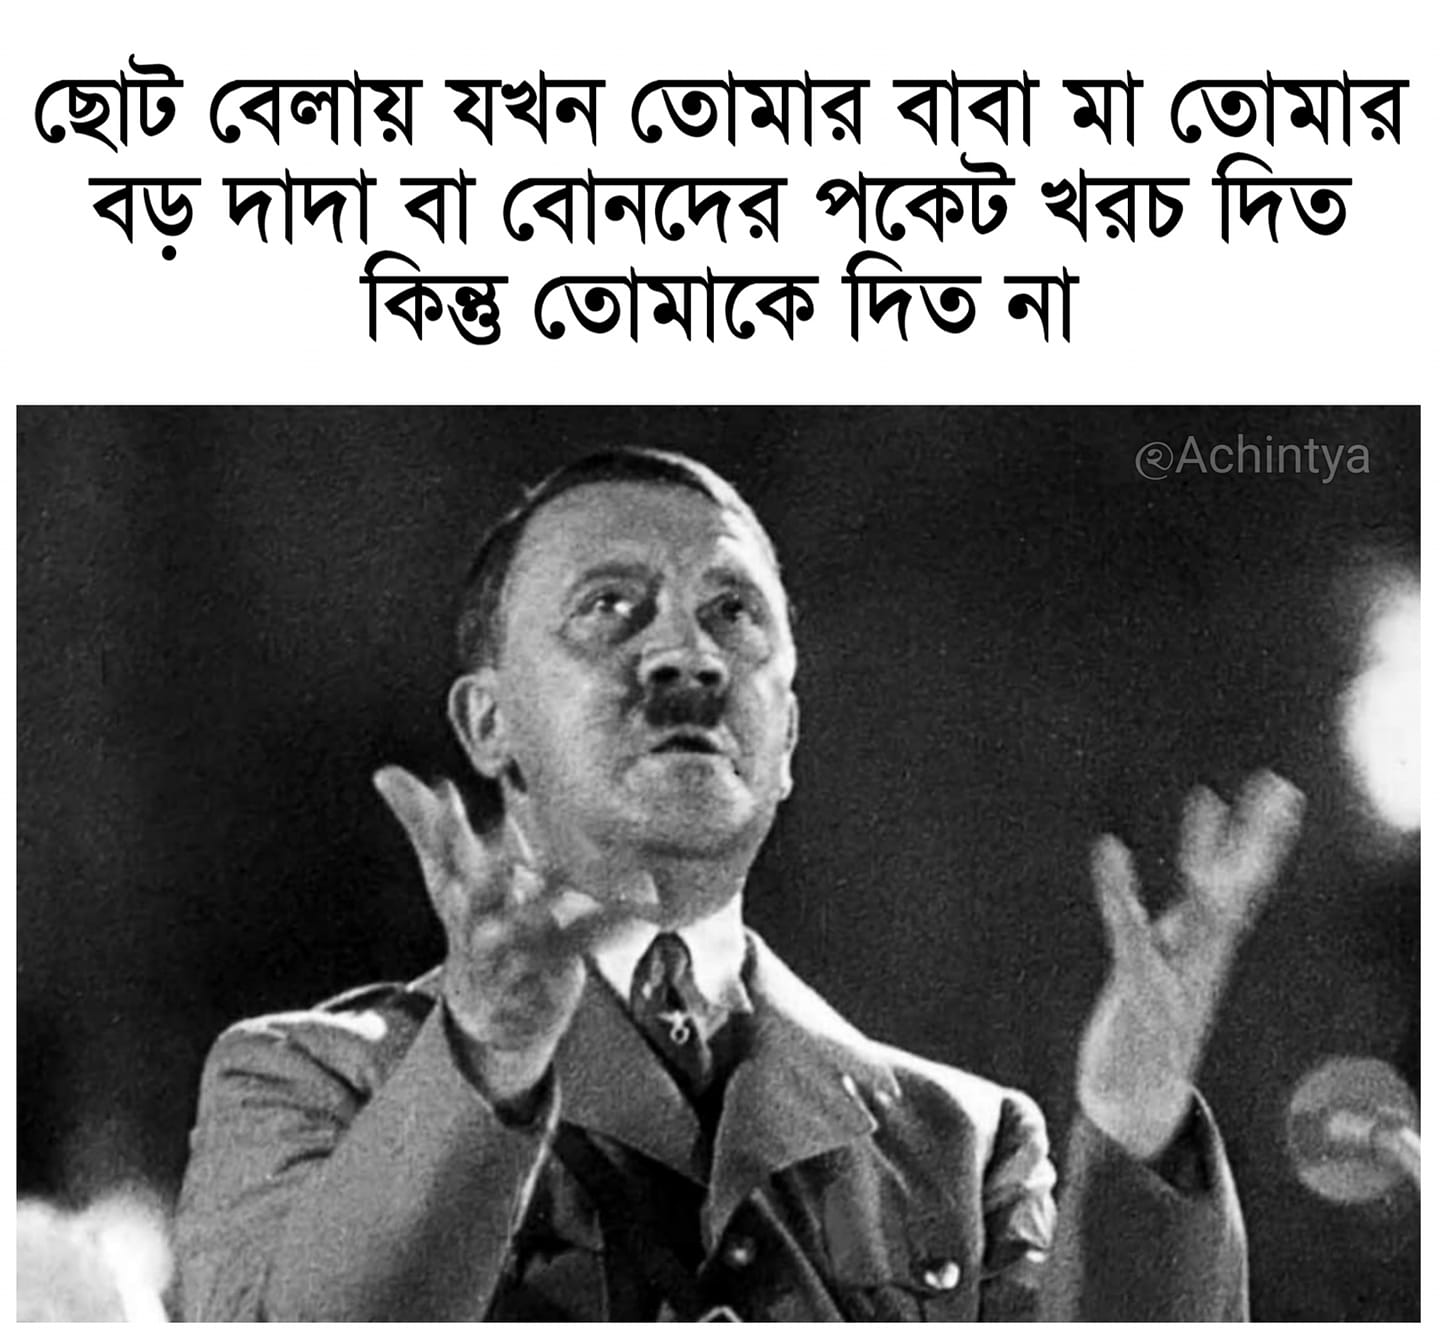
Caption: ছোট বেলায় যখন তোমার বাবা মা তোমার বড় দাদা বা বোনদের পকেট খরচ দিত কিন্তু তোমাকে দিত না
Label: non-hate